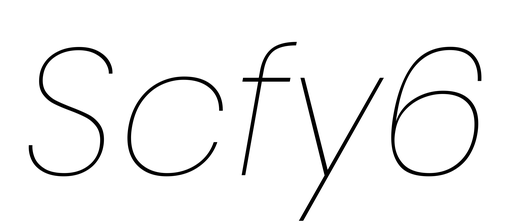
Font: Poppins-ThinItalic